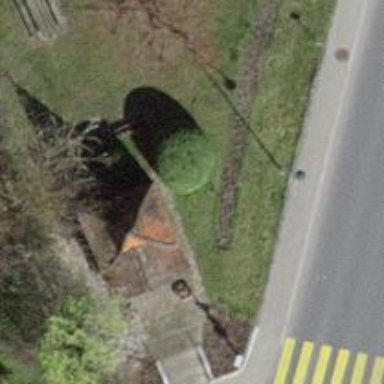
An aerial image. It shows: Shrub in its natural environment.